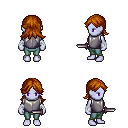
a pixel art fantasy rpg character, female body template, dark elf, purple skin, steel chest armor, teal pants, brunette loose hair, white cloth bandages, dagger, four views (front, back, left, right), 2x2 character sprite sheet, small pixel art, hard edges, no anti-aliasing